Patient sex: M
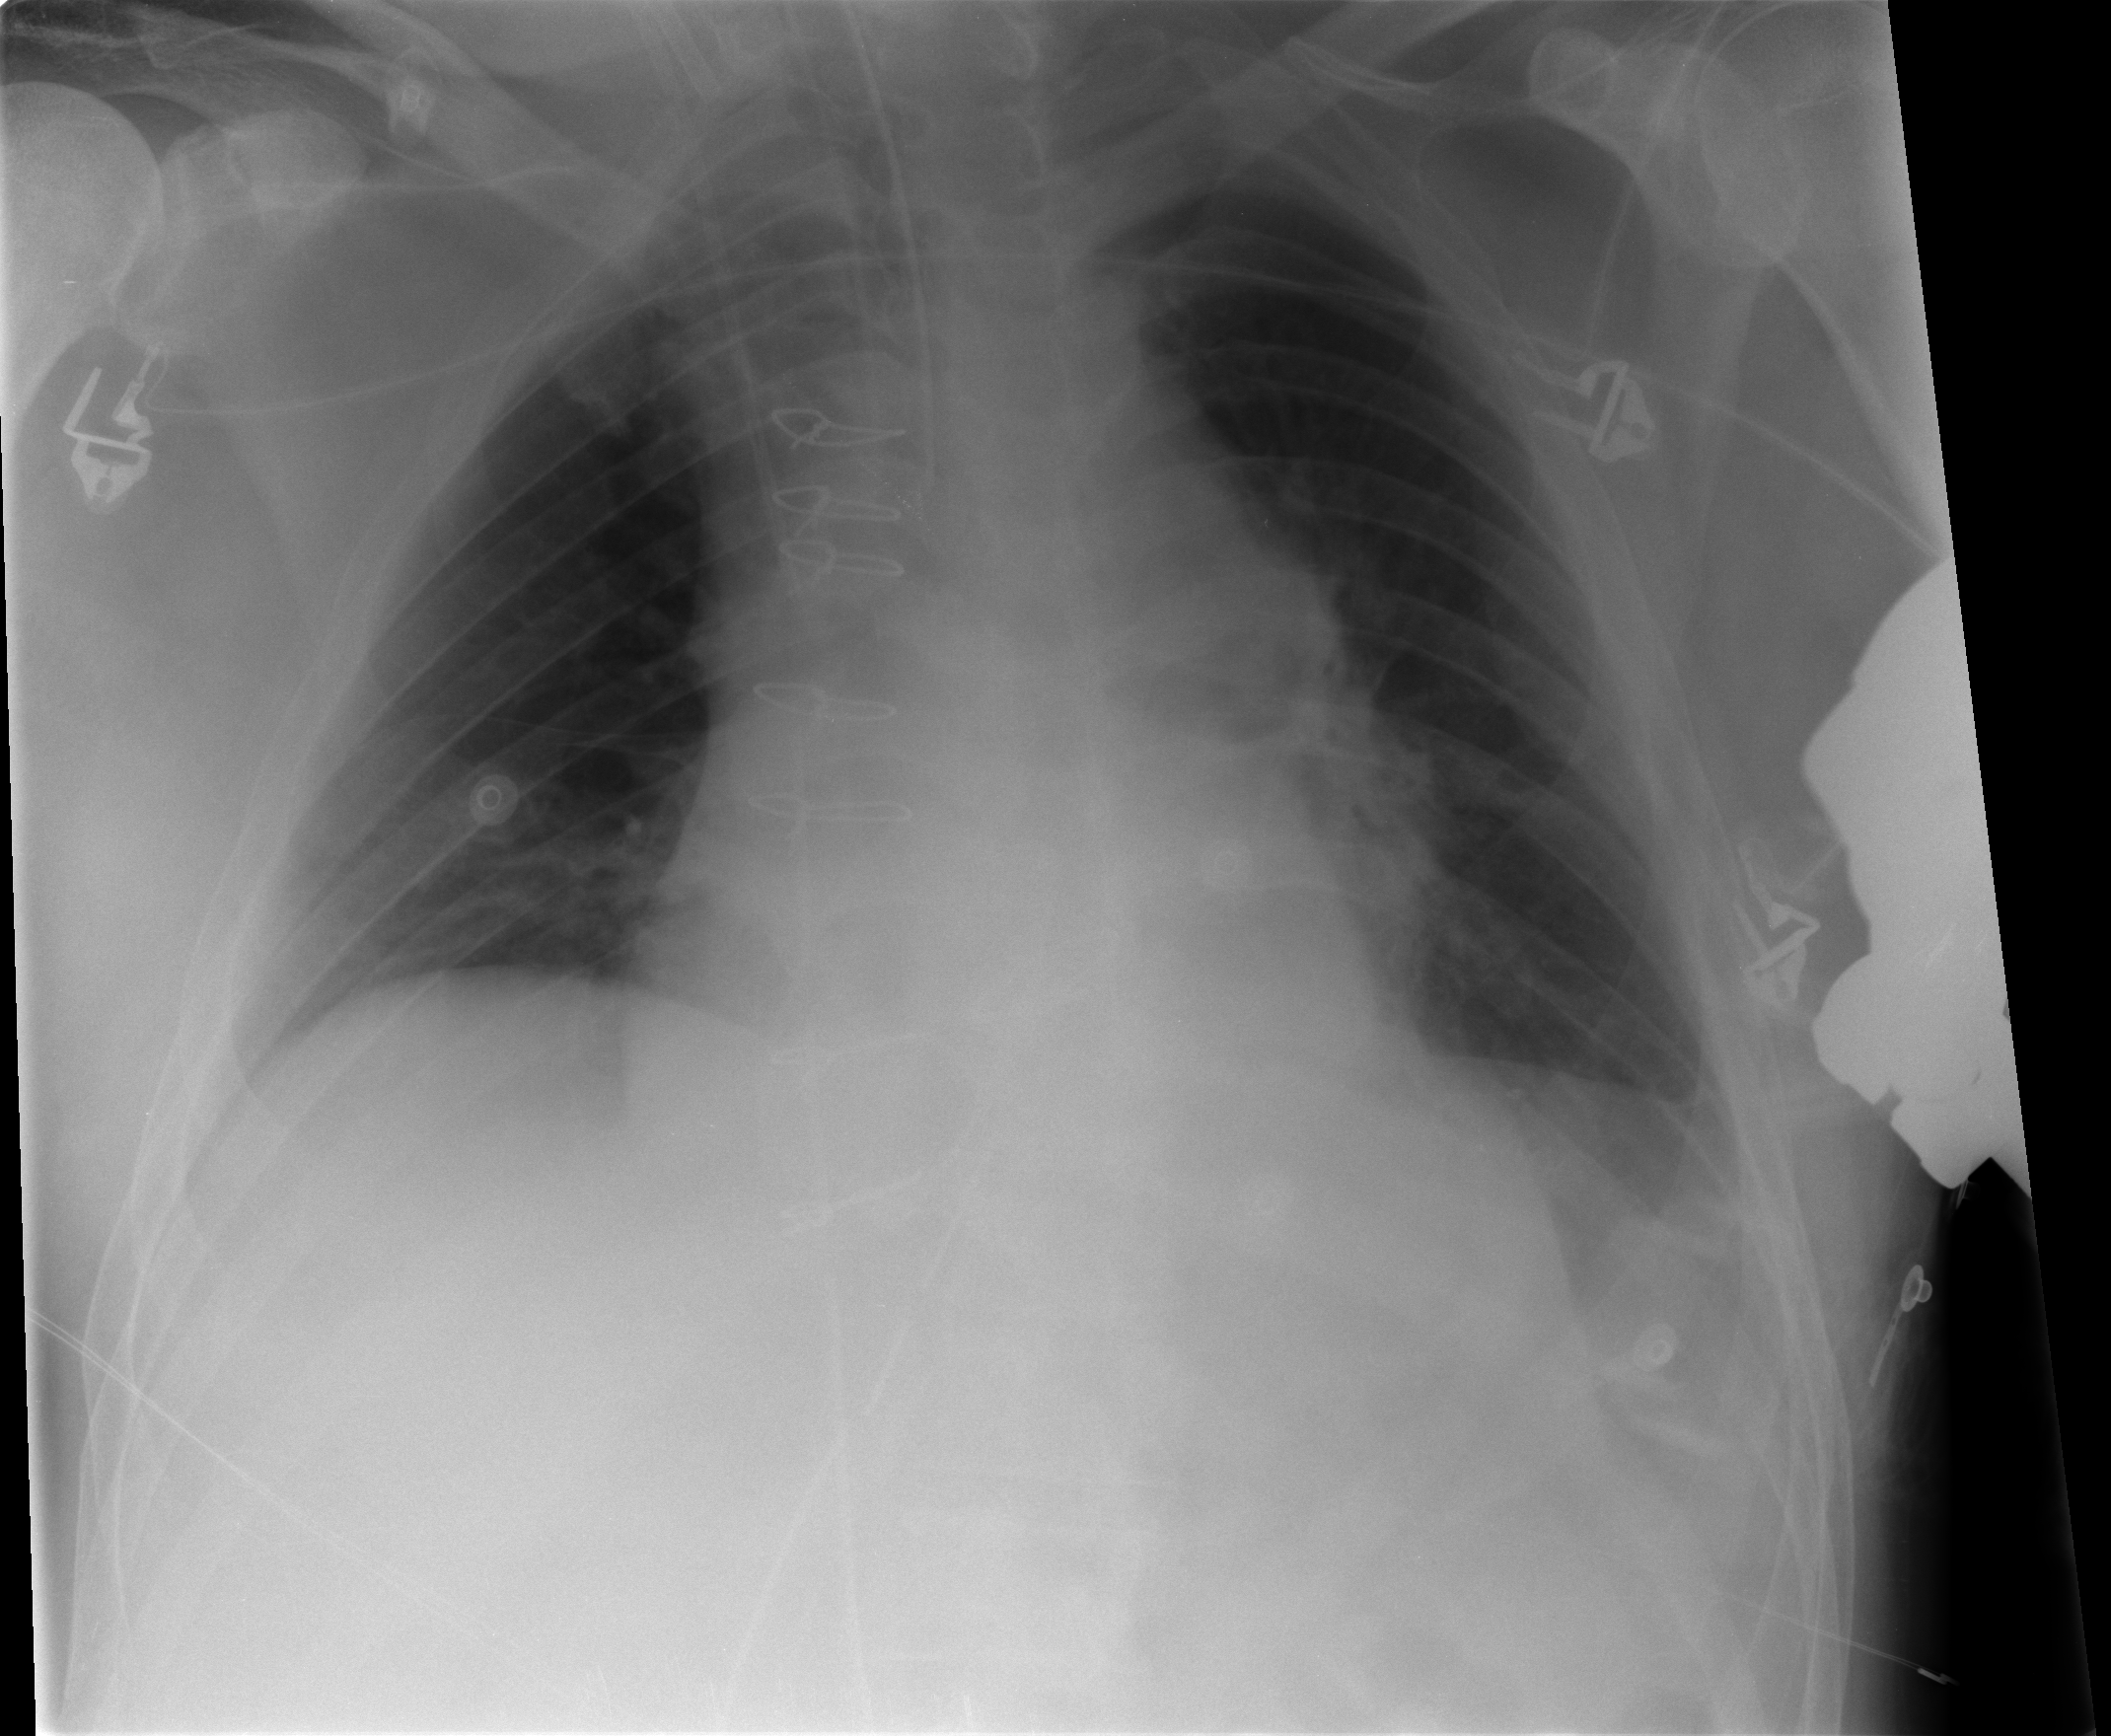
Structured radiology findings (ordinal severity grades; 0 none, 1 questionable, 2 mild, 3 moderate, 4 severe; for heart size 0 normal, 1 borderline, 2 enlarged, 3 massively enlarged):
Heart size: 2
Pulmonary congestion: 1
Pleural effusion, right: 1
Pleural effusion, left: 2
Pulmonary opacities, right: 0
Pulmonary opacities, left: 0
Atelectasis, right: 1
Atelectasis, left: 2